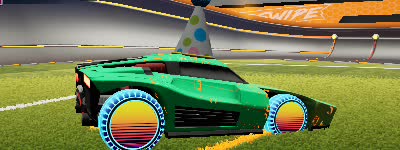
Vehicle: breakout